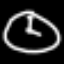
Label: clock